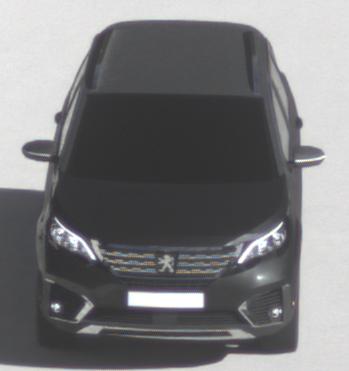
Make: Peugeot
Model: 5008 1.2 PureTech 130 Active
Detailed model: 5008 (II) (03/17 - 09/20)
Model produced from: 2017/03
Model produced until: 2018/07
Doors: 5
Color: black
Road condition: dry road
Daytime: morning or afternoon
Contrast: high contrast